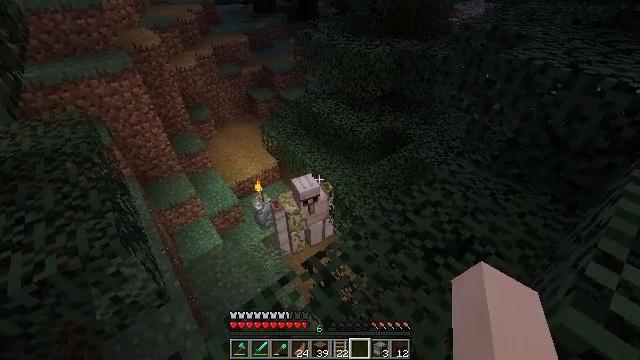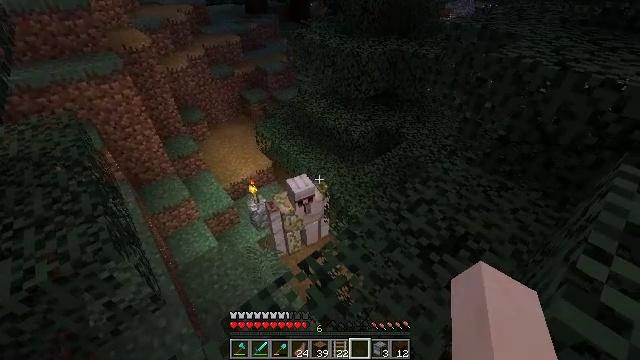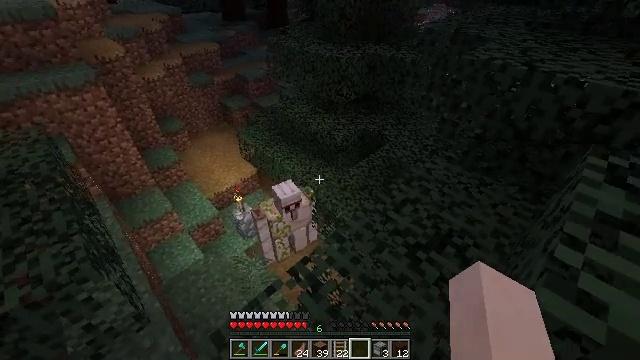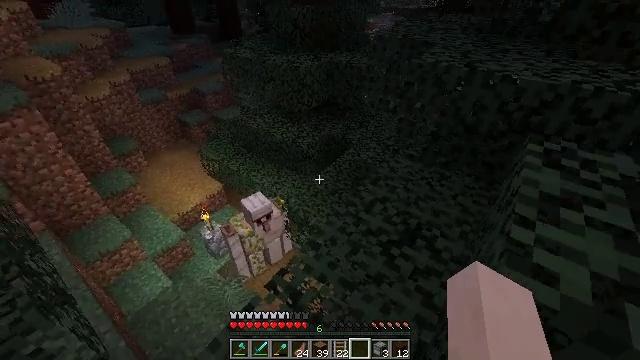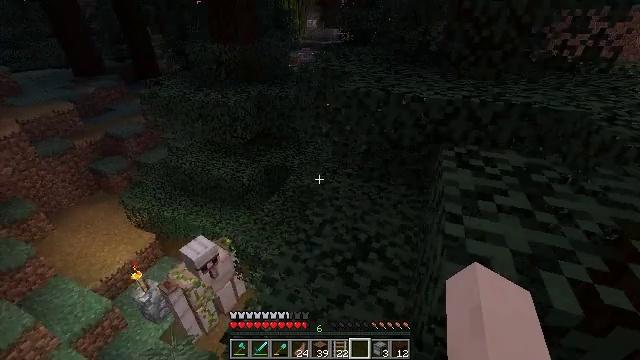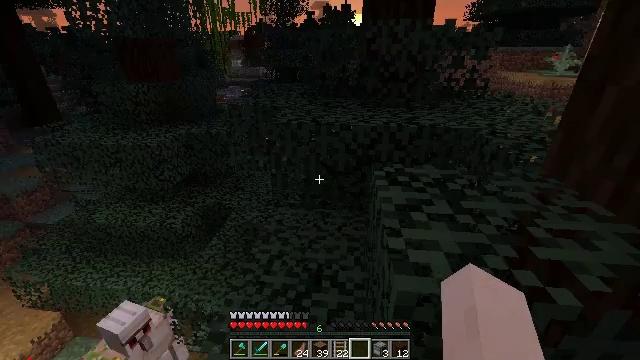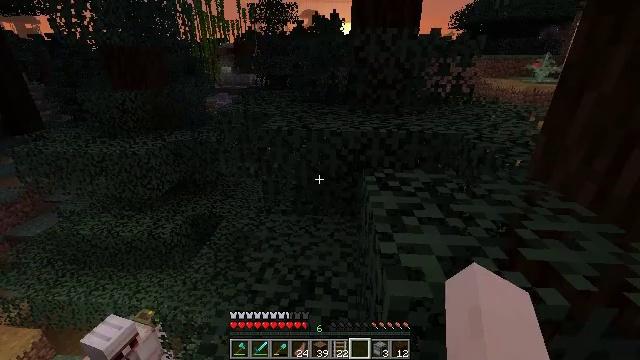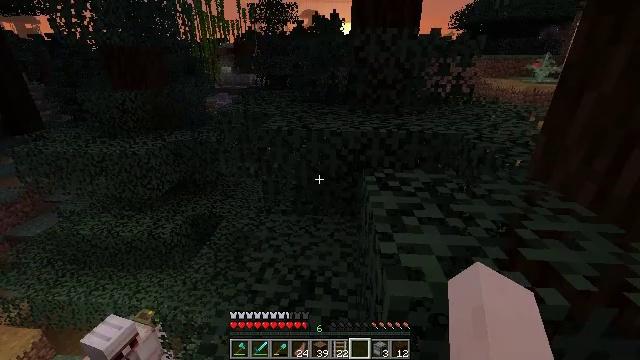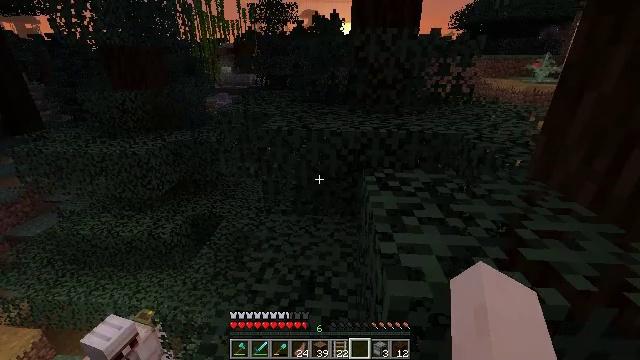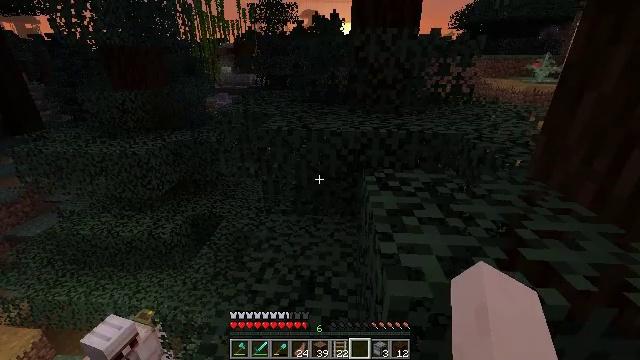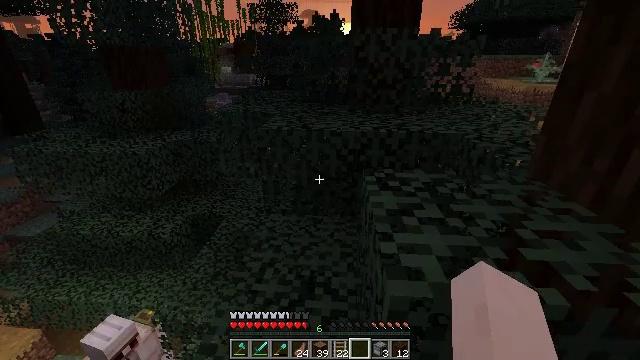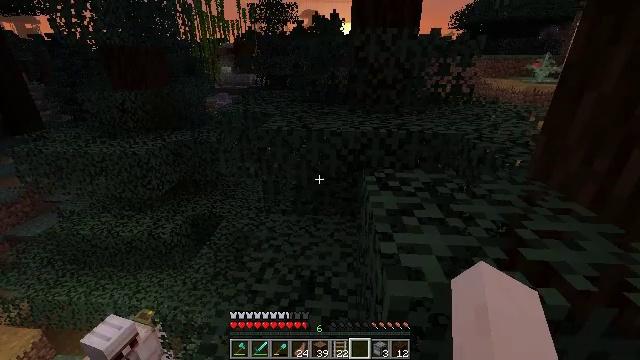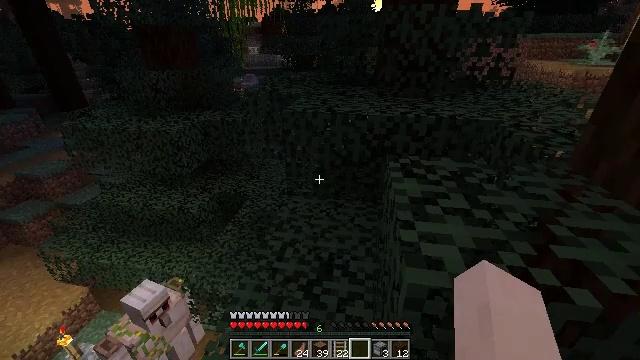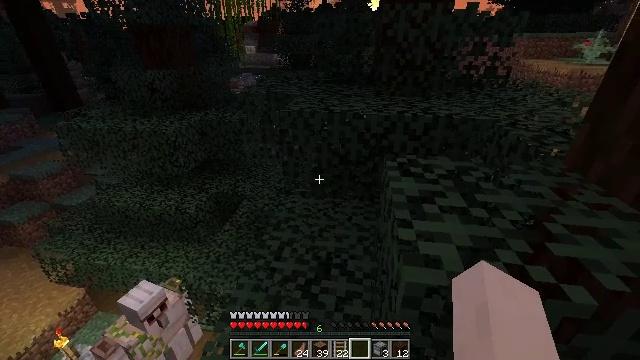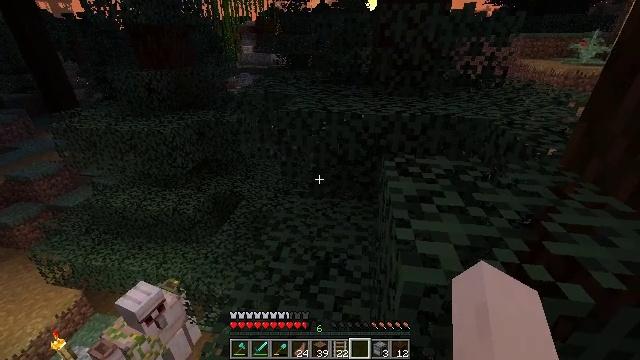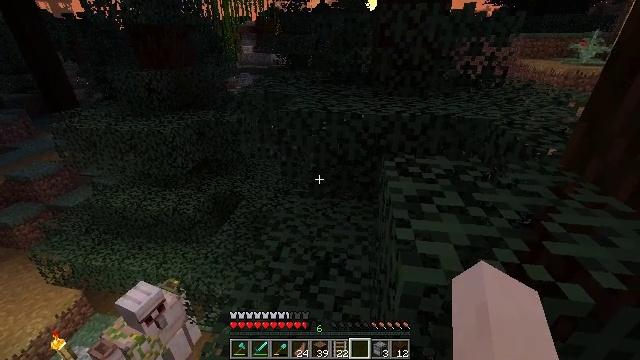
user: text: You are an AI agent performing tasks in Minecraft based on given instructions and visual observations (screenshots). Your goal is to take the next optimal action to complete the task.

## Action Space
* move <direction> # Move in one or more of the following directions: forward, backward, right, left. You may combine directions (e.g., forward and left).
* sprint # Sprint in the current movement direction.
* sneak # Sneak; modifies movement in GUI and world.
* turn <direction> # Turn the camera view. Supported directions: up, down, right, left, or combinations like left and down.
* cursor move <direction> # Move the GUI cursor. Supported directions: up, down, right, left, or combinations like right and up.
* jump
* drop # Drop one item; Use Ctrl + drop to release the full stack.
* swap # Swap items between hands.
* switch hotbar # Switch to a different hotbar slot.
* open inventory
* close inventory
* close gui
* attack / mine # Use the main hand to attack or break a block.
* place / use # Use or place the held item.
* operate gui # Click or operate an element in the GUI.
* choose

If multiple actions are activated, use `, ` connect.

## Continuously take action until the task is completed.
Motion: motion action
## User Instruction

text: Remove the large fern from the terrain.
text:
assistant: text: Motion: turn right
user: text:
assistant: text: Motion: turn right and up
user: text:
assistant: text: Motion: turn right and up
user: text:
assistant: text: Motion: turn right and up
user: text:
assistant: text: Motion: turn right and up
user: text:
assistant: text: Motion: turn right and up
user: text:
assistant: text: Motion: no_op
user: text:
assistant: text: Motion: no_op
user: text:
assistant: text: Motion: no_op
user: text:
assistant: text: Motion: no_op
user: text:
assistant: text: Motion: no_op
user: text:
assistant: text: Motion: turn left and down
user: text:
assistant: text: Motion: no_op
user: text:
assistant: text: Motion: no_op
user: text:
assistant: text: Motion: no_op
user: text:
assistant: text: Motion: no_op
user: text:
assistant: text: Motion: no_op
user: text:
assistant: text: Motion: no_op
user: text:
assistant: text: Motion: no_op
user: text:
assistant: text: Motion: no_op
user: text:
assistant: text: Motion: no_op
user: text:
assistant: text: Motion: no_op
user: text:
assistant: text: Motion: no_op
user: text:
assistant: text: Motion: no_op
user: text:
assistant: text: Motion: no_op
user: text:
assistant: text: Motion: no_op
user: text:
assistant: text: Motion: no_op
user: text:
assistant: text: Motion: no_op
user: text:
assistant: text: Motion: no_op
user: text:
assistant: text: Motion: no_op